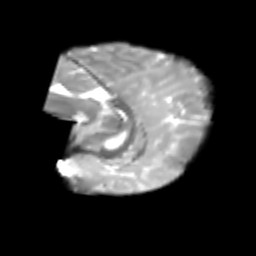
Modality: T2w
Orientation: sagittal
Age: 7
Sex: male
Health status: healthy